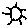
Label: sun